Question: I'm working with data from a database, that get's refreshed quite frequently and I'd like to have a graphical representation of the time frame when there is good data coverage, version the lag to the actually date when the data was last refreshed.
'''
# data example
name <- c("DATA1", "DATA2", "DATA3")
start <- c("1988-01-01","1994-01-01", "1988-01-01")
end <- c("2013-12-31","2013-05-31","2014-03-31")
refresh <- c("2014-02-28","2013-07-25","2014-05-20")
mydata <- data.frame(name, start, end, refresh)
# data preview
mydata
name start end refresh
1 DATA1 1988-01-01 2013-12-31 2014-02-28
2 DATA2 1994-01-01 2013-05-31 2013-07-25
3 DATA3 1988-01-01 2014-03-31 2014-05-20
'''
I then reshape the data (I'm not sure if this is strictly necessary:
'''
library(ggplot2)
library(reshape)
mdata <- melt(mydata, measure.vars = c("start", "end", "refresh"))
'''
So far I've only managed to plot the start - refresh dates like this:
'''
ggplot(mdata, aes(as.Date(value, "%Y-%m-%d"), factor(name, levels=name))) +
geom_line(size=6) +
xlab("") + ylab("") +
theme_bw()
'''

Problems:
1: I seem to get a lot of warning messages, i.e.
'''
Warning messages:
1: In 'levels<-'('*tmp*', value = if (nl == nL) as.character(labels) else paste0(labels, :
duplicated levels in factors are deprecated
2: In 'levels<-'('*tmp*', value = if (nl == nL) as.character(labels) else paste0(labels, :
duplicated levels in factors are deprecated
3: In 'levels<-'('*tmp*', value = if (nl == nL) as.character(labels) else paste0(labels, :
duplicated levels in factors are deprecated
4: In 'levels<-'('*tmp*', value = if (nl == nL) as.character(labels) else paste0(labels, :
duplicated levels in factors are deprecated
'''
P.S. I only use the 'factor' bit, because I want the data to be sorted in the same order of my original table, otherwise they will be ordered alphabetically by table name (my real table names are different to this example).
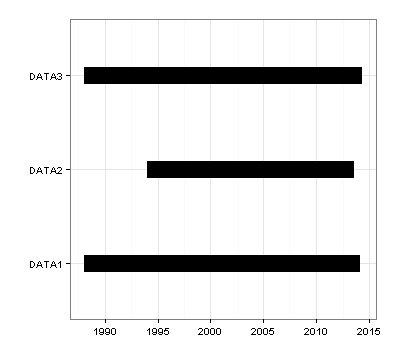
Answer: The error occurs because in 'factor(name, levels=name))' there are duplicated 'name's. You'd probably want 'factor(name, levels=unique(name)))'
If you want to use 'geom_line' you need to duplicate some of your data. You could use 'geom_linerange' instead:
'''
mydata[,2:4] <- lapply(mydata[,2:4], as.Date)
library(ggplot2)
ggplot(mydata, aes(x=factor(name, levels=unique(name)))) +
geom_linerange(aes(ymin=start, ymax=end, colour="period1"), size=5) +
geom_linerange(aes(ymin=end, ymax=refresh, colour="period2"), size=5) +
coord_flip() +
scale_colour_manual(name="period", values=c("period1"="black", "period2"="red")) +
xlab("name")
'''